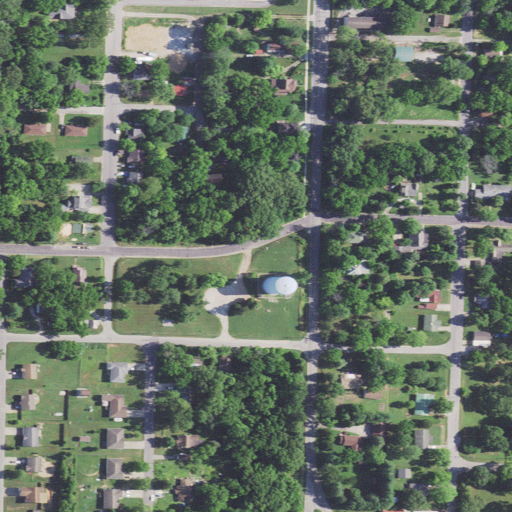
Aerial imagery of mountain in Missouri named Hines Hill containing low intensity development, open development, medium intensity development, deciduous forest, and high intensity development